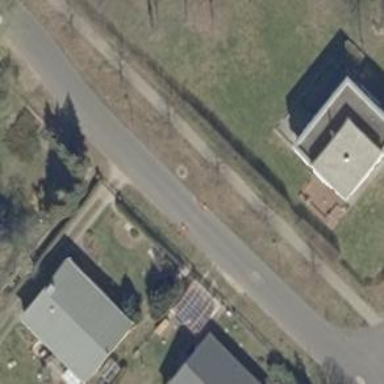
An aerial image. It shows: Traffic calming feature called choker.